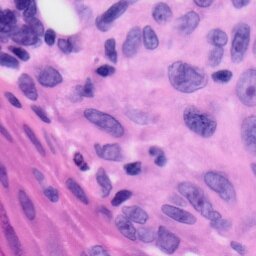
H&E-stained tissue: Skin